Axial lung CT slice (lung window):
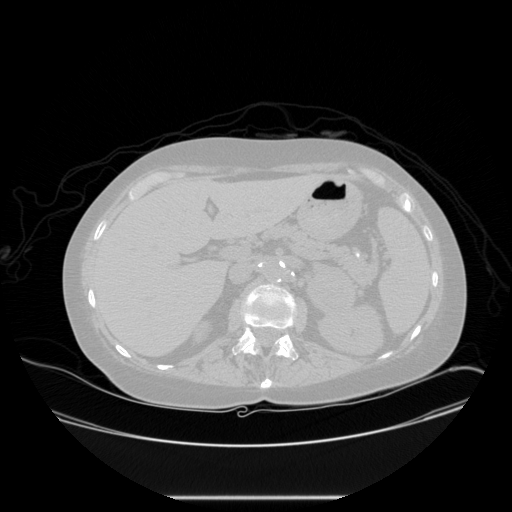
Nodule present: no